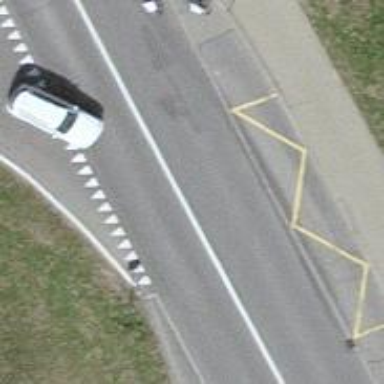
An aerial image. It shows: Bus stop with stop position for public transport.